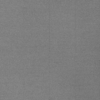
Label: dusty